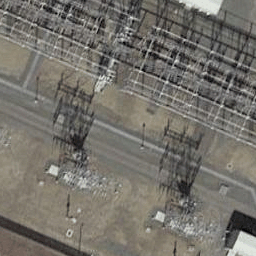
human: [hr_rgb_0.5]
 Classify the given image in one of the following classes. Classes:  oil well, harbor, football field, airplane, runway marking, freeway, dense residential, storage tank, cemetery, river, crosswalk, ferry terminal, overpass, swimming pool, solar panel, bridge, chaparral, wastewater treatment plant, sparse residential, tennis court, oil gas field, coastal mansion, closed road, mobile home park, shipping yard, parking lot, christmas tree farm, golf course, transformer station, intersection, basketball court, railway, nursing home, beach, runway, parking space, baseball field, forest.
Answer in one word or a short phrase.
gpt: transformer station